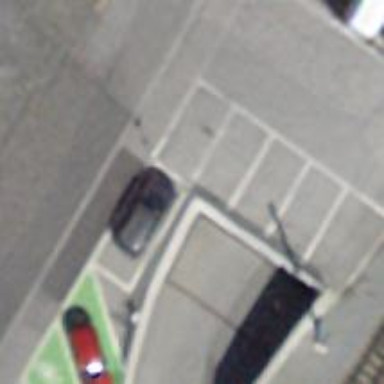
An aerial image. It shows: Parking entrance.